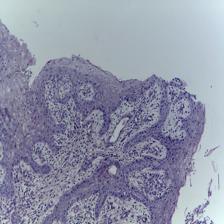
Diagnosis: OSCC